Interaction volume radius: 10 \u00c5
Interaction volume height: 10 \u00c5
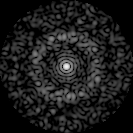
Disorder parameter: 0.8462